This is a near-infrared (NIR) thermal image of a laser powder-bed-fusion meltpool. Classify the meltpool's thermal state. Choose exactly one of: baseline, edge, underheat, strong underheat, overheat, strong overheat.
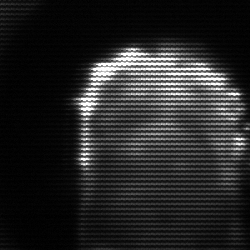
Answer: baseline